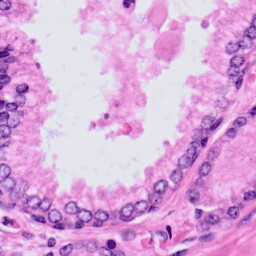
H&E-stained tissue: Prostate